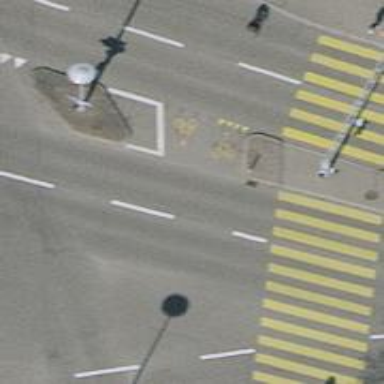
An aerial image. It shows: Asphalt cycleway.